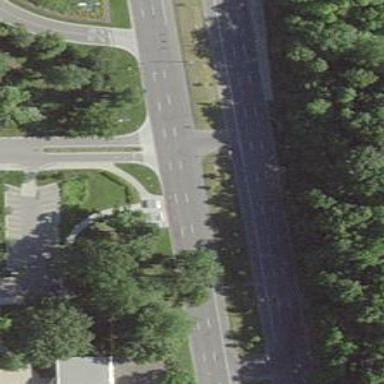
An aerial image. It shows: Tertiary link road.